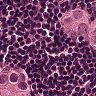
Metastatic tissue present: no